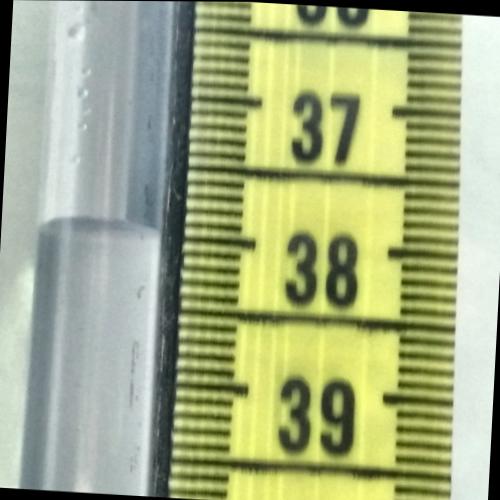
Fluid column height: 37.9 cm